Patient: sex M, age 54
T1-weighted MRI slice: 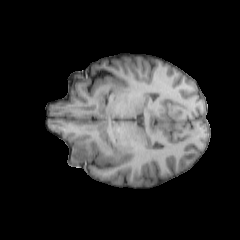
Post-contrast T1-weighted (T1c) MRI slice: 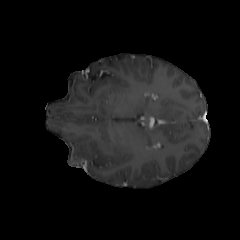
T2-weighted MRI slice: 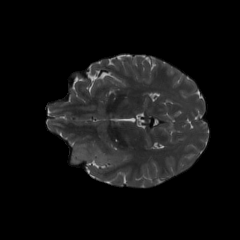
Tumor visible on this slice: yes
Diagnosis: Astrocytoma, IDH-wildtype
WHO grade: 3